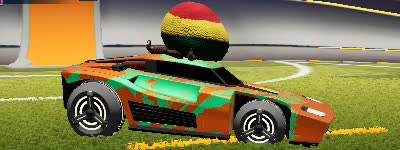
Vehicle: breakout